Question: I am writing a Zend application.
I am using zend command line tool. I created a couple of modules 'Default' and 'User' and marked 'Default' as the default controller in the application config file. I created respective Index controllers/actions to these two modules too.
When I browse the site root, everything is fine. But when I browse '$site_root$/user', instead of getting the index controller stuff i get errors.
'''
Notice: Undefined index: user in E:\xampp\php\PEAR\Zend\Controller\Dispatcher\Standard.php on line 384
Message: Invalid controller specified (index)
Stack trace:
#0 E:\xampp\php\PEAR\Zend\Controller\Front.php(954): Zend_Controller_Dispatcher_Standard->dispatch(Object(Zend_Controller_Request_Http), Object(Zend_Controller_Response_Http))
#1 E:\xampp\php\PEAR\Zend\Application\Bootstrap\Bootstrap.php(97): Zend_Controller_Front->dispatch()
#2 E:\xampp\php\PEAR\Zend\Application.php(366): Zend_Application_Bootstrap_Bootstrap->run()
#3 E:\xampp\htdocs\$project$\public\index.php(26): Zend_Application->run()
#4 {main}
Request Parameters:
array (
'module' => 'user',
'controller' => 'index',
'action' => 'index',
)
'''
However when I browse '$site_root$/User', everything is OK again. Apparently the URL has to be case sensitive to reflect the module name. I have thought of some way-around for this like re-writing Zend Request class. But what is the best practice to get lower case module name in URL working?
Folder structure:

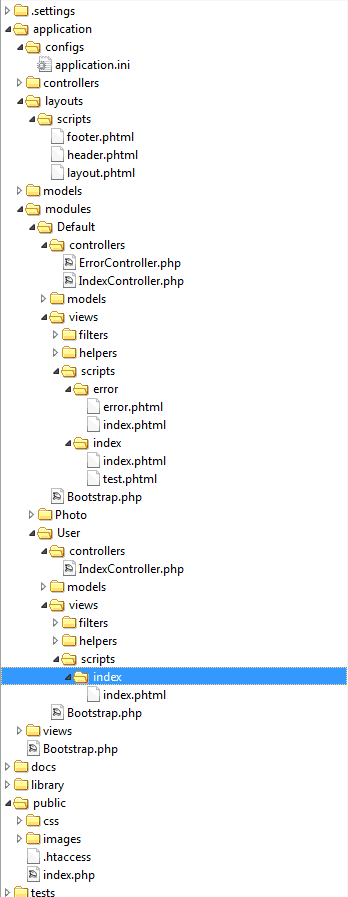
Answer: Check the Zend class 'Zend_Controller_Request_Abstract', in file Zend\Controller\Request\Abstract.php. If you have multiple modules in the ZF app, you have to add a 'ucfirst()'
'''
public function getModuleName()
{
if (null === $this->_module) {
$this->_module = $this->getParam($this->getModuleKey());
}
return ucfirst($this->_module);
}
'''